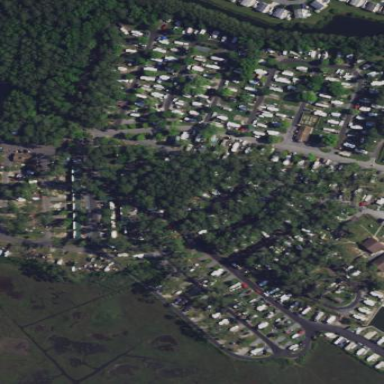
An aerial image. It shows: Campsite with tents.